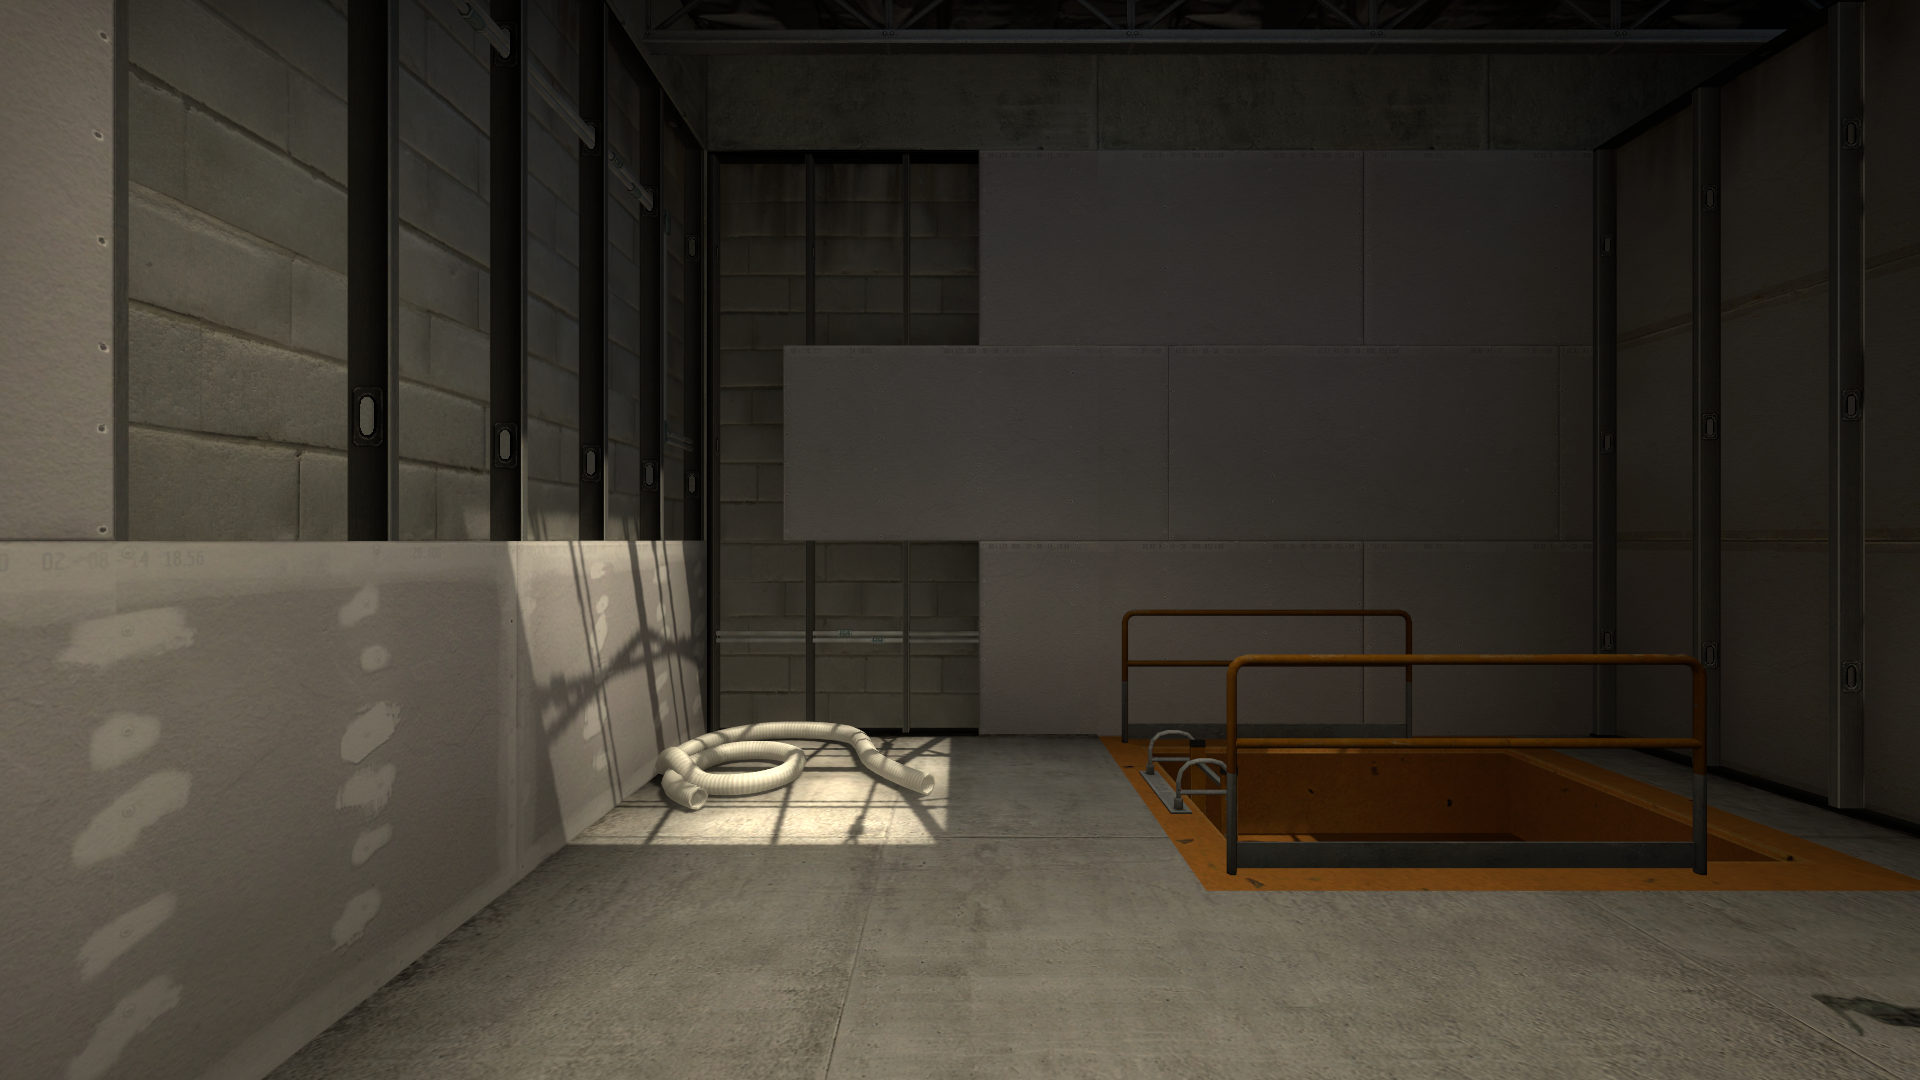
Map: de_vertigo